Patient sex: F
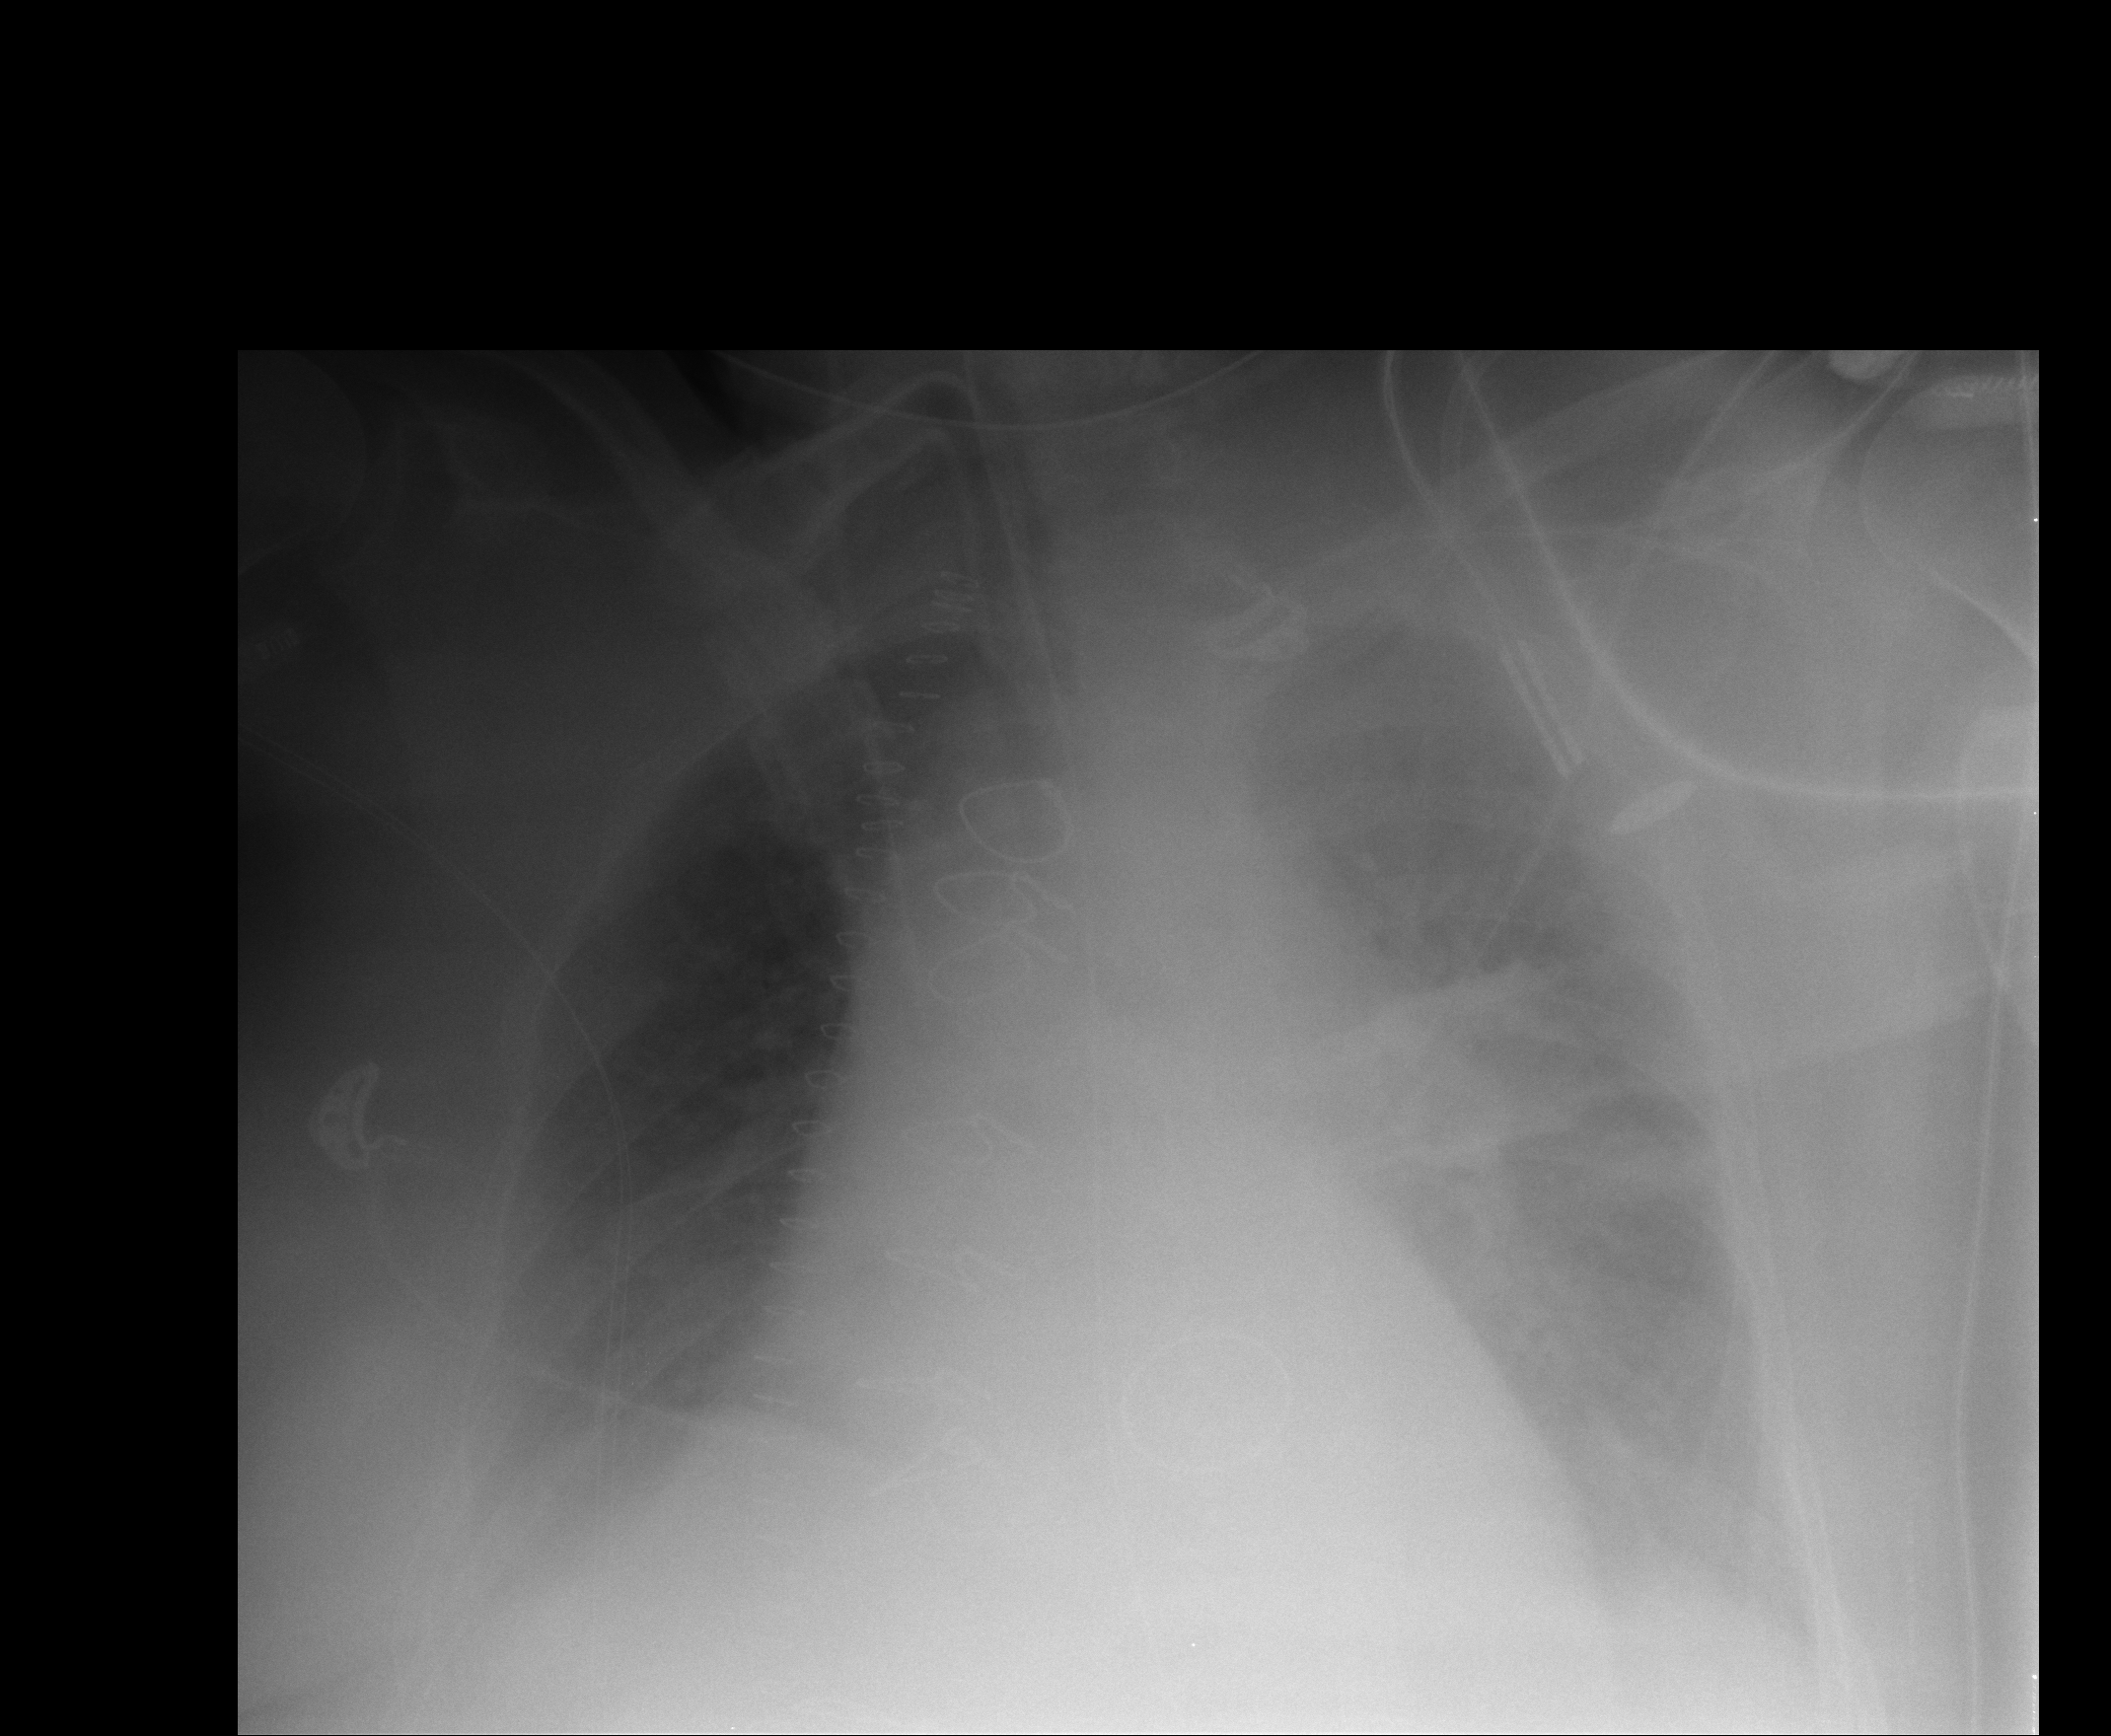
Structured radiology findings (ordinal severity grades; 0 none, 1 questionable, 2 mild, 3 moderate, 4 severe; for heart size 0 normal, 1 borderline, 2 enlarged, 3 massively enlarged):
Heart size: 2
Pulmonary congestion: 3
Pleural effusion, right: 2
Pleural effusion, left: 3
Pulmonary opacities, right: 0
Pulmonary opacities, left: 2
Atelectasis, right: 2
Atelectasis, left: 2